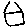
Label: house